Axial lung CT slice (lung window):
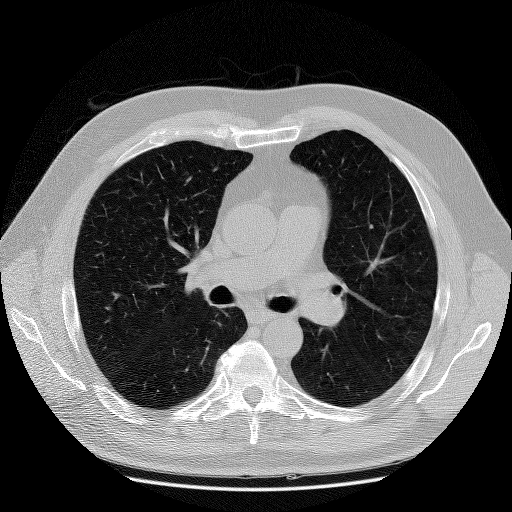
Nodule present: no